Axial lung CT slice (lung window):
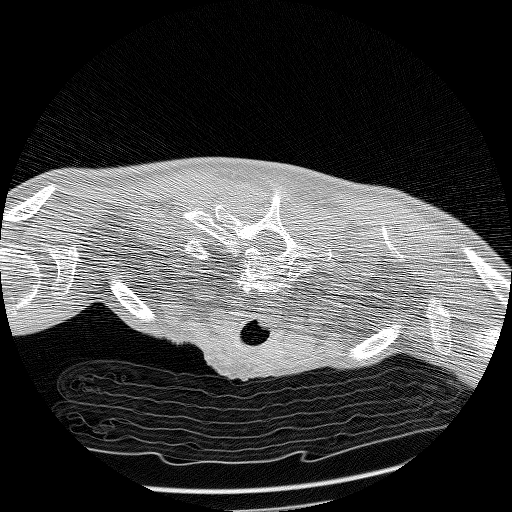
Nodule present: no